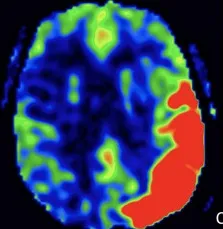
ASL. Demonstrate cortical edema, cortical and pial enhancement, and marked hyperperfusion involving the left temporal and occipital lobes.
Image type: radiology (mri)